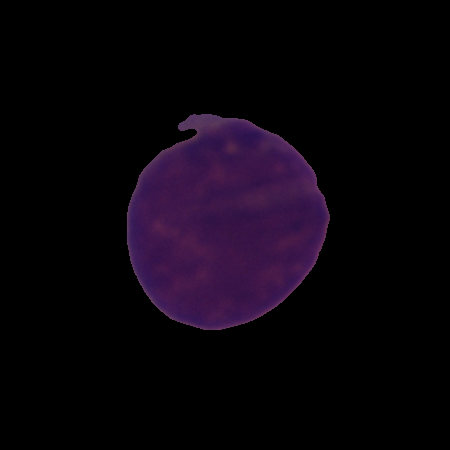
Label: cancer